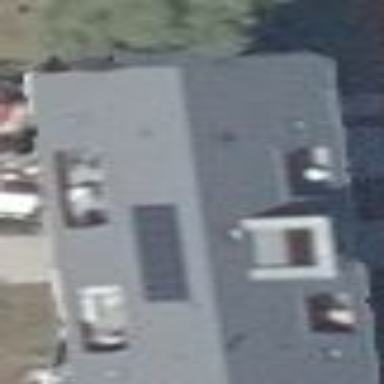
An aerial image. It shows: White apartment building with gabled roof made of black roof tiles.